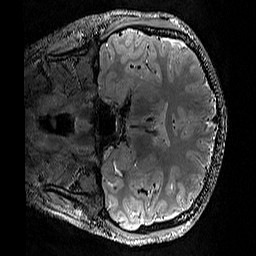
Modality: T2w
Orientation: coronal
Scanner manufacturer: siemens
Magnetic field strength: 3 T
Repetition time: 3.2 s
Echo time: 0.428 s